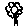
Label: flower